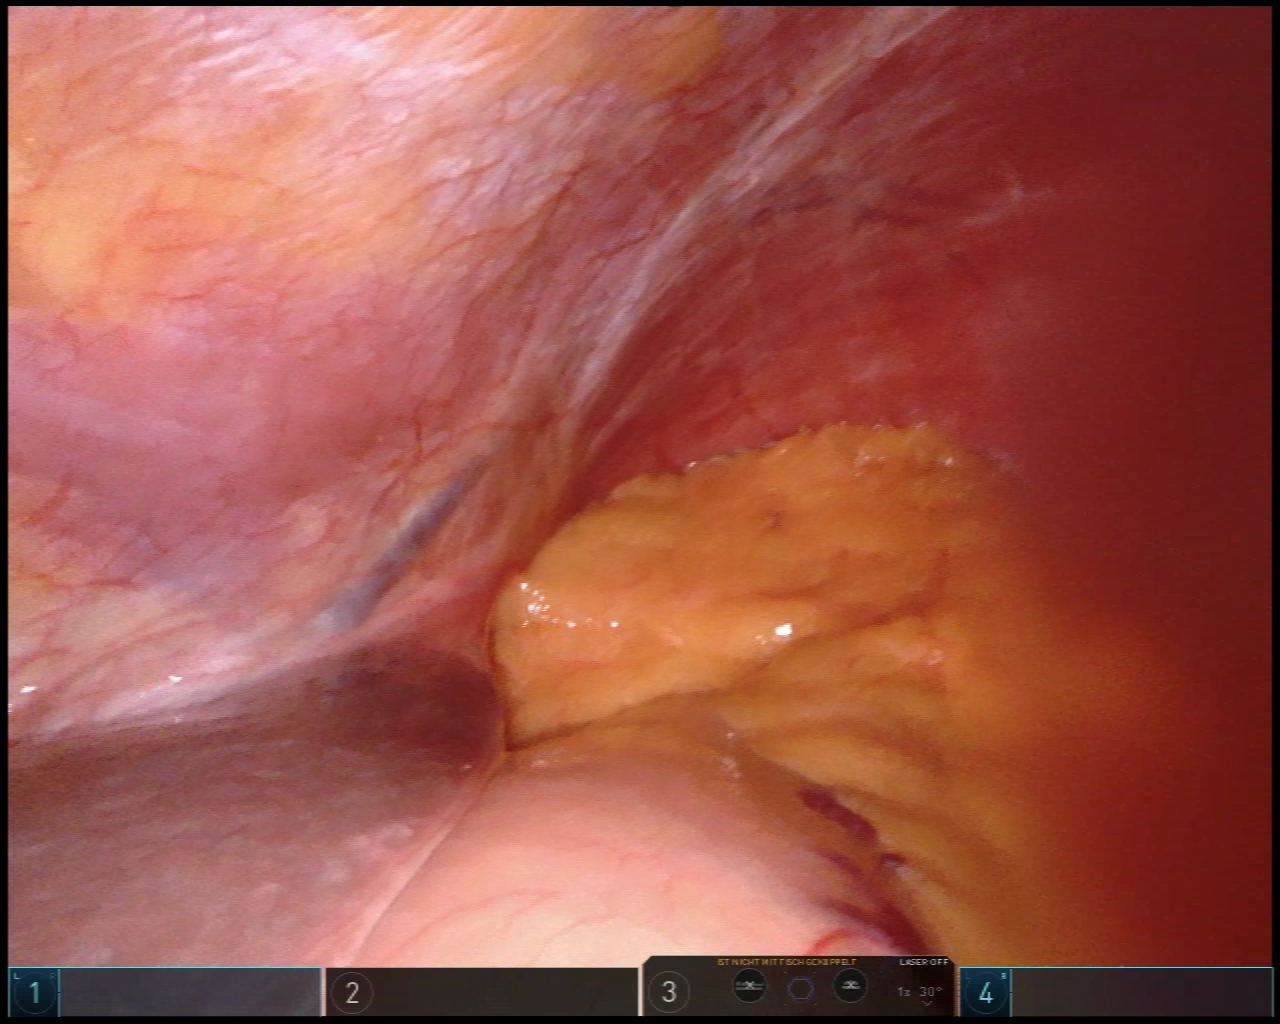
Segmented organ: liver
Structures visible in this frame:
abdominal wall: yes
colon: no
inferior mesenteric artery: no
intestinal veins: no
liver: yes
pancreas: no
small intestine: no
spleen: no
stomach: yes
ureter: no
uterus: no
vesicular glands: no